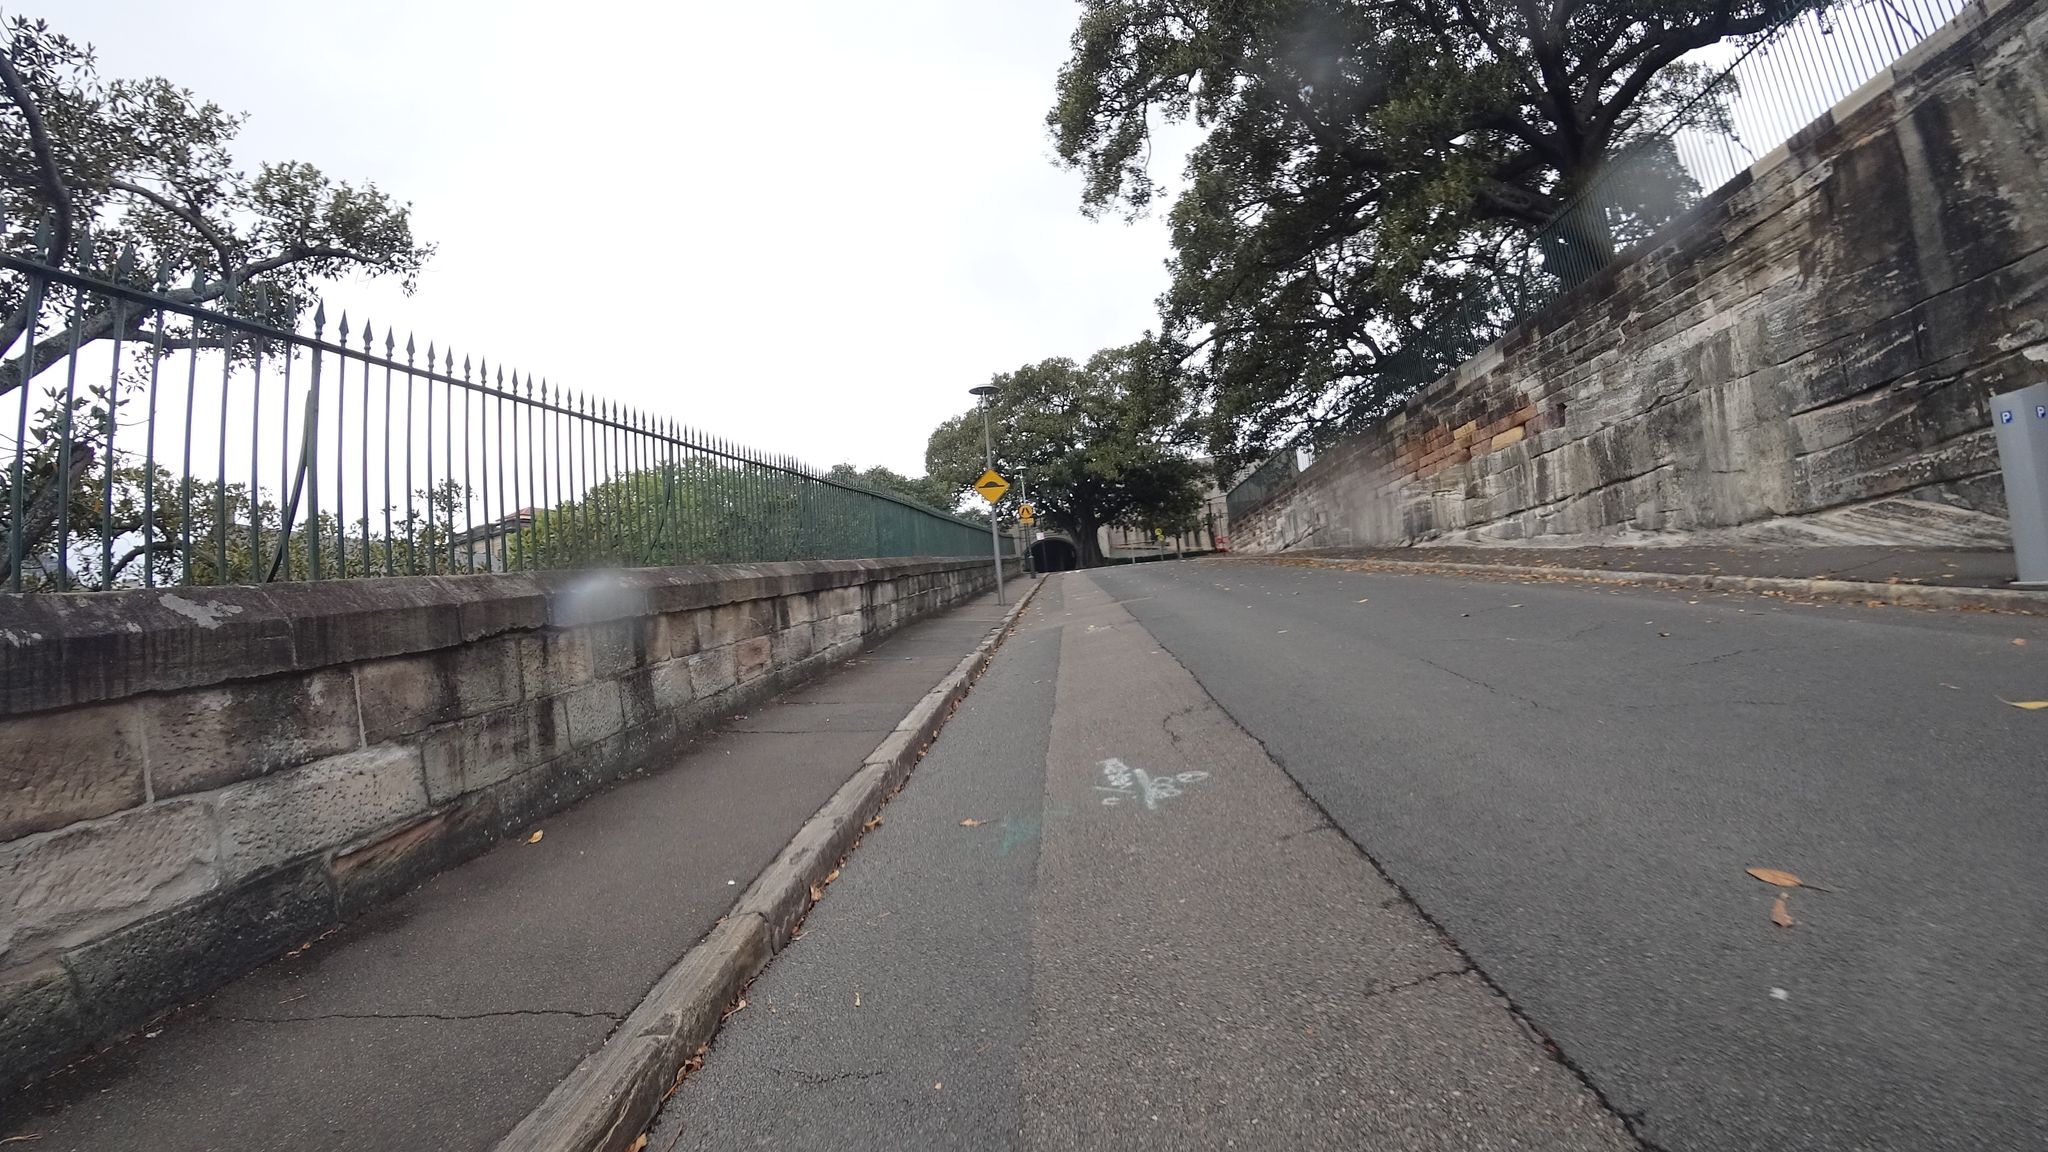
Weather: cloudy
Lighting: day
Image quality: good
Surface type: cycling surface
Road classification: unclassified, living_street
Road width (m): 1.8
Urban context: urban centre
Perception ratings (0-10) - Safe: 4.21, Lively: 2.49, Beautiful: 9.12, Boring: 4.39, Depressing: 3.61, Wealthy: 4.03